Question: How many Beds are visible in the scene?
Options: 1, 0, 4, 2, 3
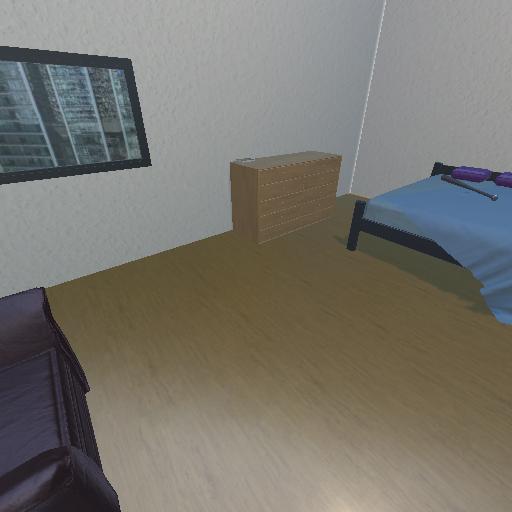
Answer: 1